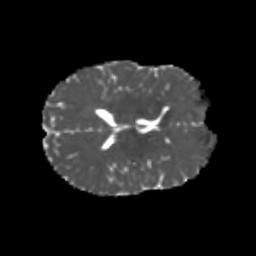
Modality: MD
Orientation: axial
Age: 23
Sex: female
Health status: healthy
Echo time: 0.074 s